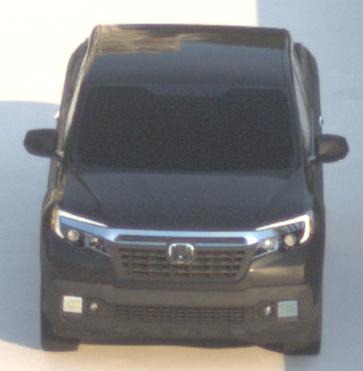
Make: Honda
Model: Ridgeline
Detailed model: Gen. 2
Model produced from: 2016
Model produced until: 2020
Doors: 4
Color: black
Road condition: dry road
Daytime: sunrise or sunset
Contrast: medium contrast